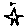
Label: star